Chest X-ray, PA view. Patient: 49 years old, sex F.
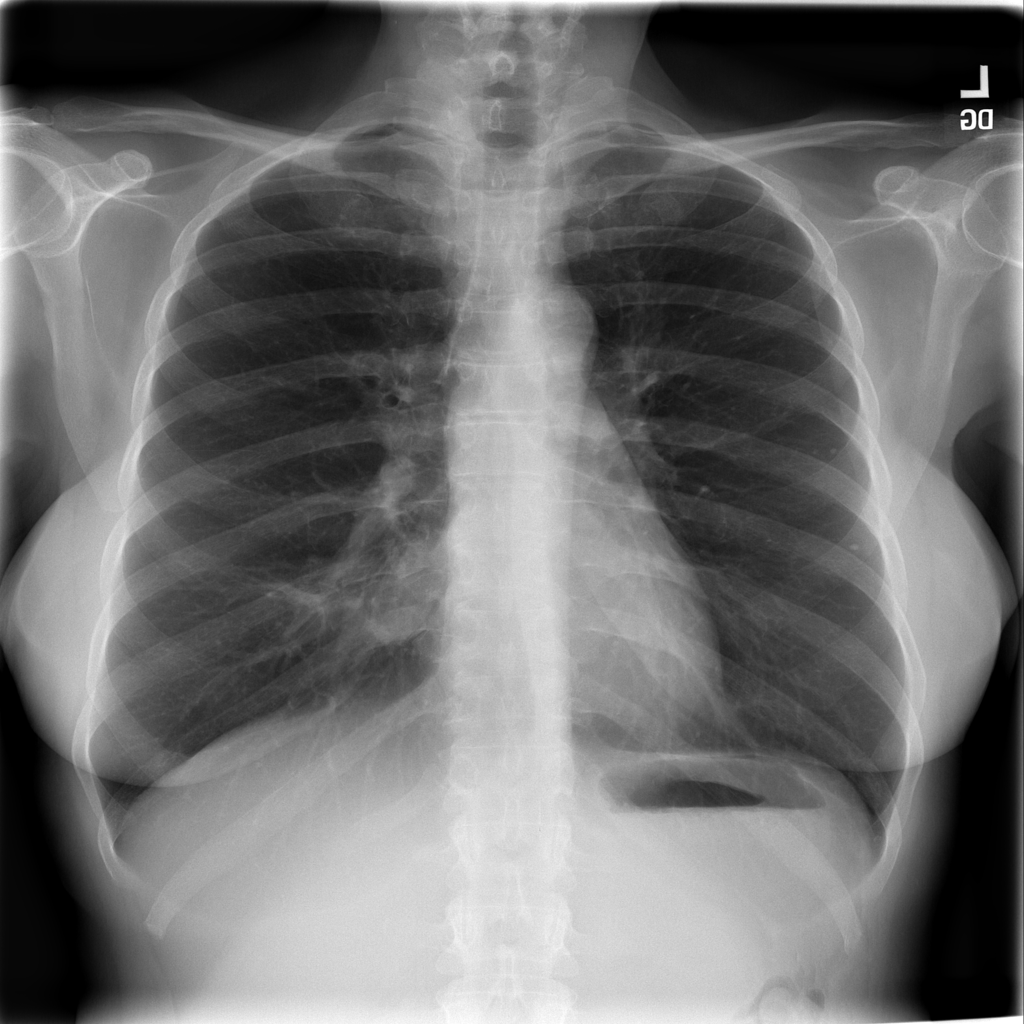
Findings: No Finding